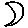
Label: moon